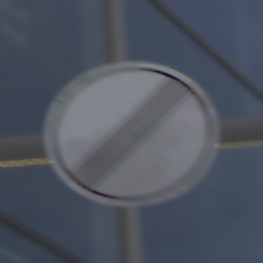
Verkehrszeichen: EndeSaemtlicherBegrenzungen
Umgebung: Outdoor, Urban
Tageszeit: MorningAfternoon
Wetter: PartlyCloudy
Licht: Natural
Jahreszeit: NotSpecified
Kontrast: HighContrast